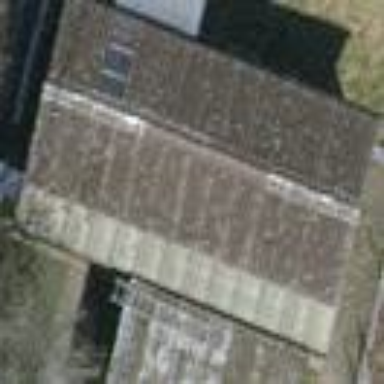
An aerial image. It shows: Shed.